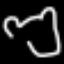
Label: squiggle